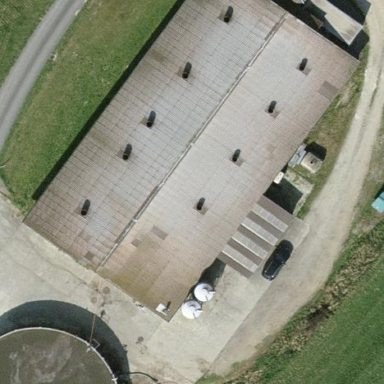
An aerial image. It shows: Farmyard area.